Question: I have no idea why that code doesn't work...
no error message nothing...
thanks
'''
<?php require_once('sqlscript.php'); ?>
<?php
$link = mysql_connect('mysql', 'user', 'pass');
if (!$link) {
die('Could not connect: ' . mysql_error());
}
mysql_select_db(database);
$sql = 'SELECT * FROM 'videos' ORDER BY creation_date desc LIMIT 3';$result=mysql_query($sql);
$row = mysql_fetch_array($result);
while($row = mysql_fetch_array($result))
{
echo '<video width="320" height="240" controls> <source src="/upload/'.$row['path'].'"> Your browser does not support the video tag. </video>
<br />';
}
mysql_close();
?>
'''

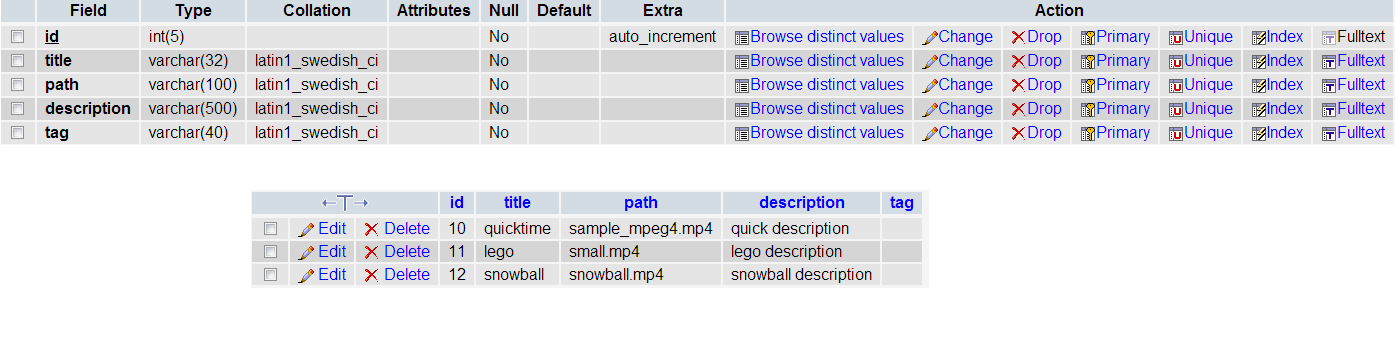
Answer: - The column 'creation_date' is not exist in the table 'videos' that will result a syntax error that could be not appearing in the page because you turned off the error displaying- you have another note here but not related to your issue you called 'mysql_fetch_array($result);' before calling it in the loop and that will result loosing the first row in your results of query